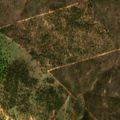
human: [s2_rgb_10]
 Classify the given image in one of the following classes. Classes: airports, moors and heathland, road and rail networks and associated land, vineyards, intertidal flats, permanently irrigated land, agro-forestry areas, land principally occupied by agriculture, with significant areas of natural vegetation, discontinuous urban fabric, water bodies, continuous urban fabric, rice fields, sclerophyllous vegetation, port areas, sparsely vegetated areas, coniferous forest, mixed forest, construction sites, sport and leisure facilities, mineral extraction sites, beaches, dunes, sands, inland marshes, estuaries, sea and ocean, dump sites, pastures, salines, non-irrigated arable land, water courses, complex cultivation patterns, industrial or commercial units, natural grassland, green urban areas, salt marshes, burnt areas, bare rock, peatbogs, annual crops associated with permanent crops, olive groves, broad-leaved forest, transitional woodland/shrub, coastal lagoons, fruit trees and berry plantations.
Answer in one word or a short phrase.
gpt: agro-forestry areas, broad-leaved forest, transitional woodland/shrub